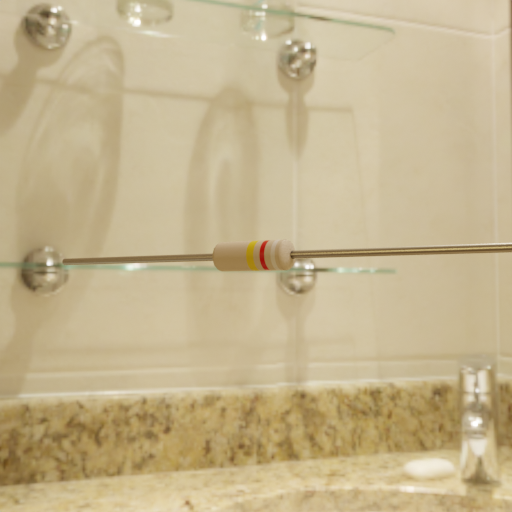
Resistor colour bands (in order): yellow, red, white